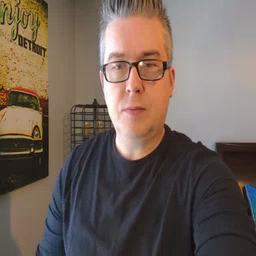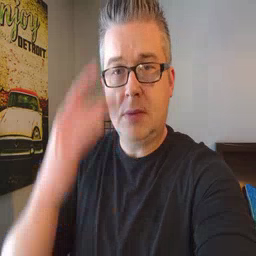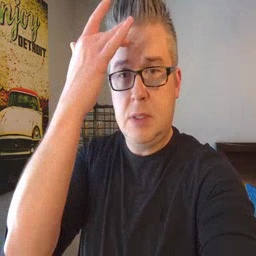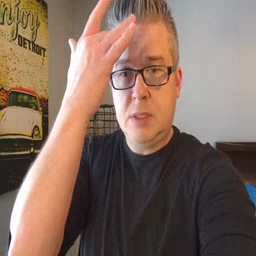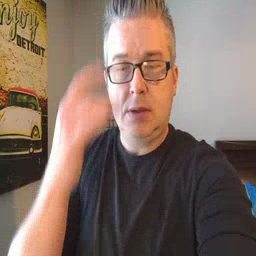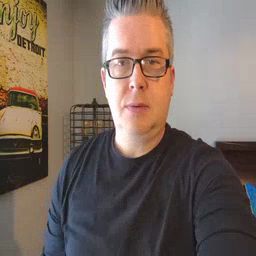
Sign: sick